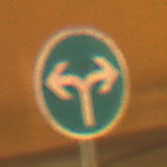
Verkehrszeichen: VorgeschriebeneFahrtrichtungRechtsOderLinks
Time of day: Night
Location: Outdoor (Urban)
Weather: Clear
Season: NotSpecified
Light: Artificial